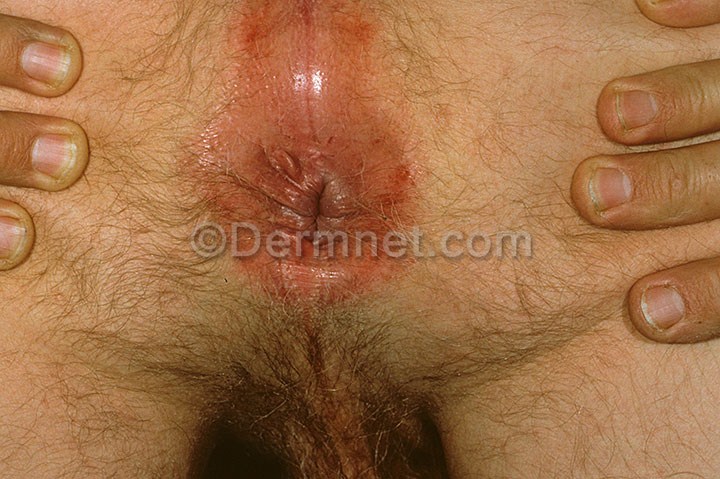
Disease: Psoriasis pictures Lichen Planus and related diseases